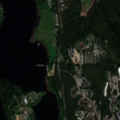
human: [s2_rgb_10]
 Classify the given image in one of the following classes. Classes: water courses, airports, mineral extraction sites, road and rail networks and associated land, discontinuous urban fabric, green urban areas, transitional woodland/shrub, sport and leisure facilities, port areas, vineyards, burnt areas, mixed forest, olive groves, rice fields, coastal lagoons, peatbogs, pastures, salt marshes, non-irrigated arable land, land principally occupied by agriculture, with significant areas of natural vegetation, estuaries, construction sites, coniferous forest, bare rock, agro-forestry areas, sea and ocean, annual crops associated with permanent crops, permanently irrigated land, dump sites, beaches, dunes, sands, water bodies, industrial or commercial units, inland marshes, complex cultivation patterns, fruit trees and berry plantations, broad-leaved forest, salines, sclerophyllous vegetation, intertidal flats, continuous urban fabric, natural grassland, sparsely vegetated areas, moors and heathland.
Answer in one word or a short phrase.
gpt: discontinuous urban fabric, land principally occupied by agriculture, with significant areas of natural vegetation, coniferous forest, mixed forest, water bodies